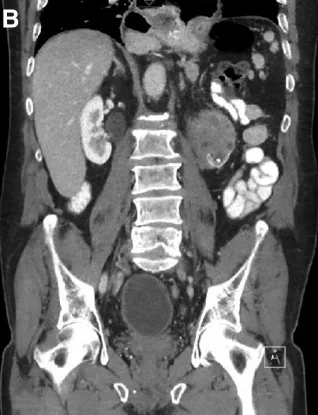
CT scan with axial.
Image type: radiology (ct)